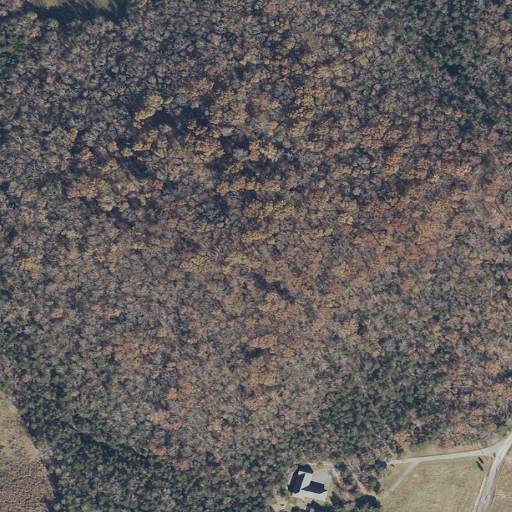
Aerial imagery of mountain in Alabama named Cedar Plains Hill containing deciduous forest, evergreen forest, mixed forest, pasture, open development, and low intensity development